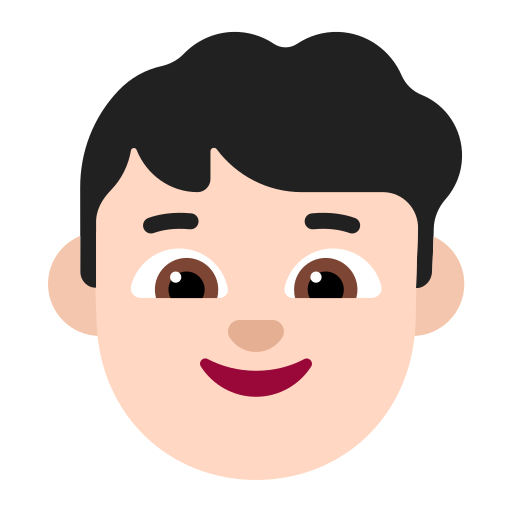
boy flat light